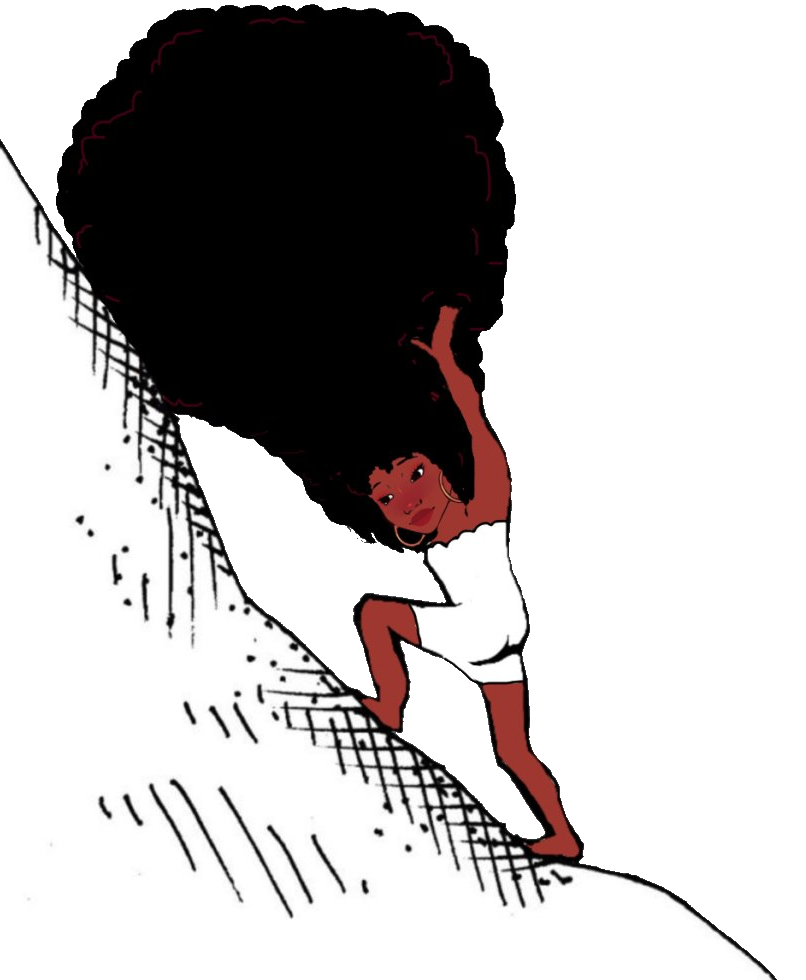
Label: 5_Blackjak